Aerial crown-view tile of a tropical tree (Barro Colorado Island, Panama), acquired 20250217:
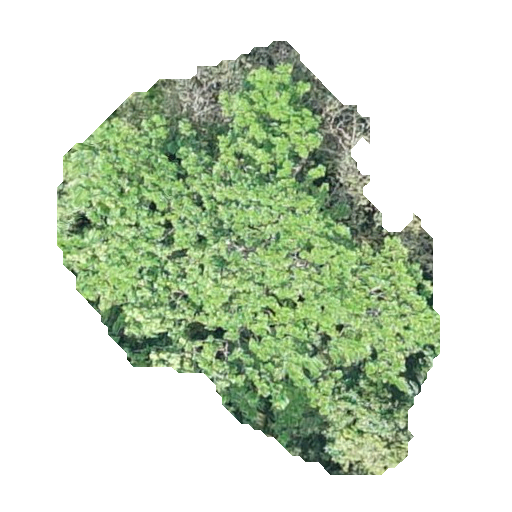
Species: Simarouba amara
GBIF accepted scientific name: Simarouba amara
Crown area: 158.215 m²